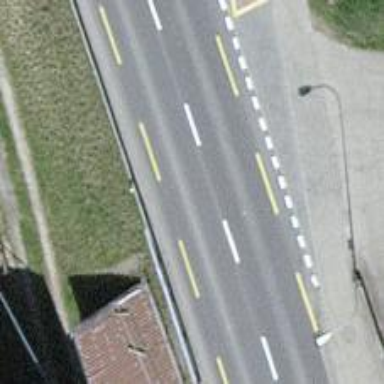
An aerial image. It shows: Asphalt road classified as primary highway. There is lane for cyclists on the left and separate track on the right.